Interaction volume radius: 5 \u00c5
Interaction volume height: 15 \u00c5
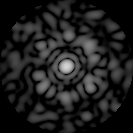
Disorder parameter: 0.6499